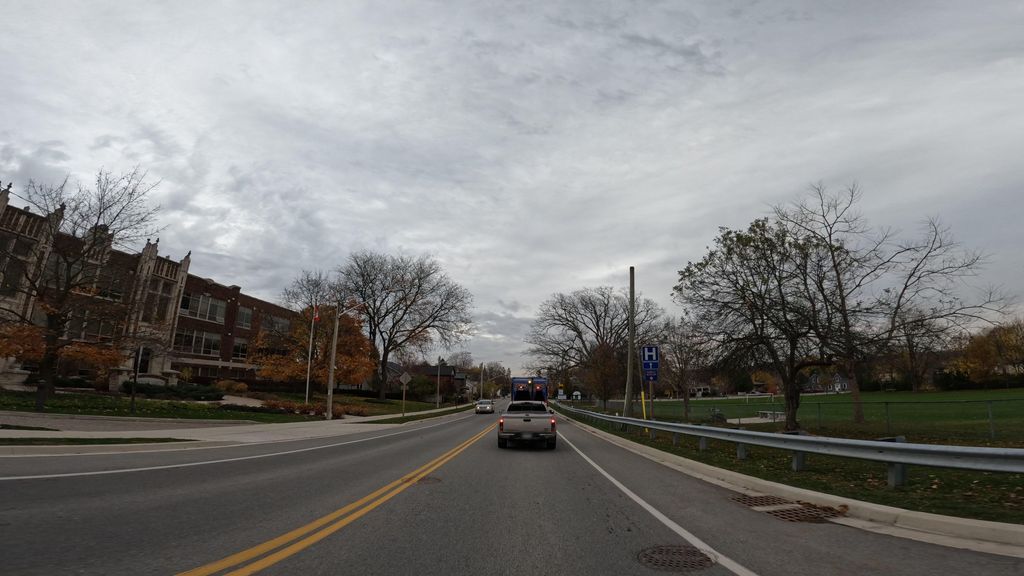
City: hamilton